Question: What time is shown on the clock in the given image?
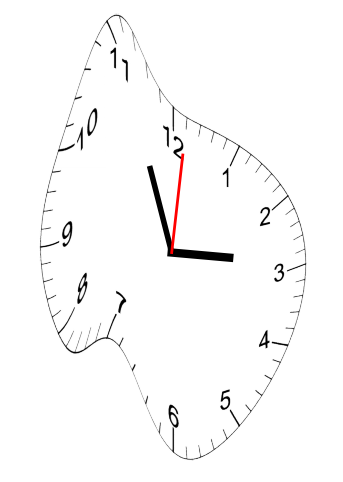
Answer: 02:56:01